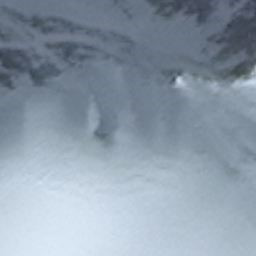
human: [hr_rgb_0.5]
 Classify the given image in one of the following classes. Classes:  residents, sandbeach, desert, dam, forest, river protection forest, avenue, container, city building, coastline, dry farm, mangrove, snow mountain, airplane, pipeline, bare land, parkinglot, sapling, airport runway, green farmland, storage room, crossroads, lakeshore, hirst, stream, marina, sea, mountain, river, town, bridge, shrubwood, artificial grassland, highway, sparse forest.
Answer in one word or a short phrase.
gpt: snow mountain